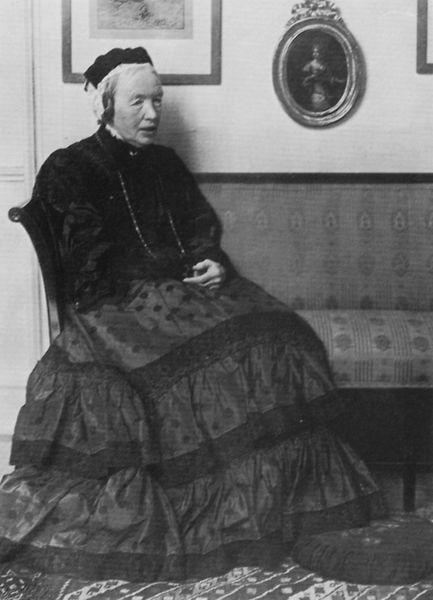
Titel: Maria Zacharias
Künstler: Rudolf Dührkoop
Schlagwörter: gemälde, hand, weiß, sitzen, frau, frisur, grau, hut, kleid, mund, nase, profil, raum, schmuck, schwarz, stuhl, tür, zimmer, blick, dame, haube, muster, rock, teppich, alt, jacke, kappe, wand, alte, augen, bluse, falten, gesicht, kragen, rahmen, samt, spitze, trauer, weit, bild, bildnis, hände, innenraum, portrait, porträt, boden, gewand, interieur, sitzend, stickerei, stoff, innen, saum, nlick, traurig, oval, bilder, bilderrahmen, sofa, wohnzimmer, lehne, kette, bank, haarband, hat, kissen, pillow, bezug, carpet, dress, lady, old, polster, skirt, woman, pictures, couch, rüschen, foto, fotografie, photographie, gemustert, medaillon, wagner, schwarzweiß, stehkragen, photo, tracht, schoss, bürgerlich, kanape, greisin, bild im bild, bänder, alte frau, oma, black and white, necklace, wittwe, historisch, pose, borten, kanapee, still, photograph, ganzkörperportrait, photographi, fotographie, dott, fusskissen, rundes kissen, winifried wagner, sonntagskleider, 19. jahrhundert, period, ftotgrfie